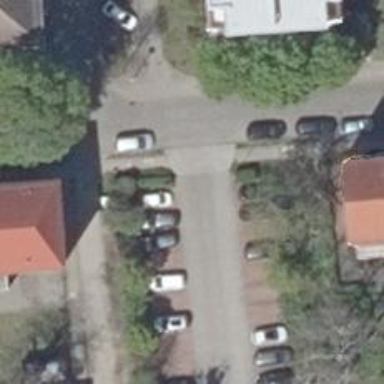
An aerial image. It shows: Parking aisle designated as service road.